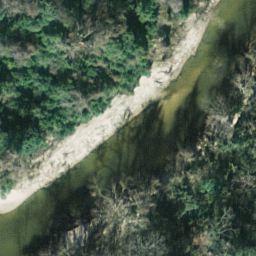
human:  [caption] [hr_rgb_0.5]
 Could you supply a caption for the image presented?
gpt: Green plants flourish on both banks of the river .

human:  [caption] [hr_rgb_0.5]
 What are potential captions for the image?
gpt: It is a river with a dense forest on both banks of the river .

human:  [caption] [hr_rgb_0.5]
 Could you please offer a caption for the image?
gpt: A river with a dense forest on both banks of the river .

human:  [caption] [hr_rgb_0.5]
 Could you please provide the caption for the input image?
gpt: Lots of green plants flourish on both banks of the river .

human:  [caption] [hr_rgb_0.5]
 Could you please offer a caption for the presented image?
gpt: A river goes through a dense forest .